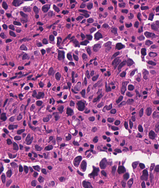
Tumor epithelial tissue: yes
Tumor-associated stroma tissue: yes
Normal tissue: no